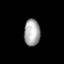
Tissue: prostate
Cell type: Endothelial cells
Senescence score: 0.784
Nuclear area (px): 418
Mean DAPI intensity: 167.873